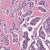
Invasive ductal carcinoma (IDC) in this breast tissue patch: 1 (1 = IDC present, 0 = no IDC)